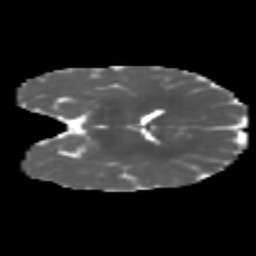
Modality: MD
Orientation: coronal
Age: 7
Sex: female
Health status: healthy